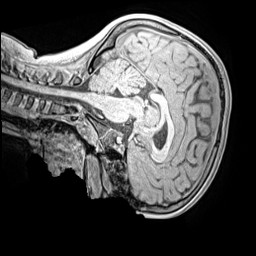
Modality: MP2RAGE
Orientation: sagittal
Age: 9
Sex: female
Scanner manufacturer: siemens
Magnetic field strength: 3 T
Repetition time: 4 s
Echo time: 0.00299 s